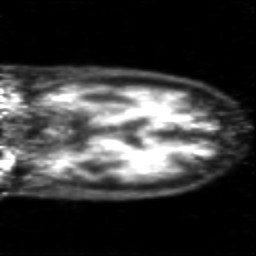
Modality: PET
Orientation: coronal
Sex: male
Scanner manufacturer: siemens